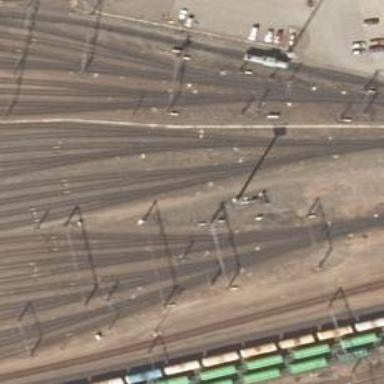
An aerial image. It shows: Railway yard in service.